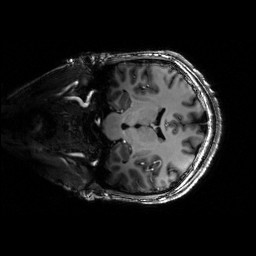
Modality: T1w
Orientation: coronal
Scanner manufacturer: siemens
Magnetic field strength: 6.98 T
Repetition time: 2.28 s
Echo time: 0.00258 s